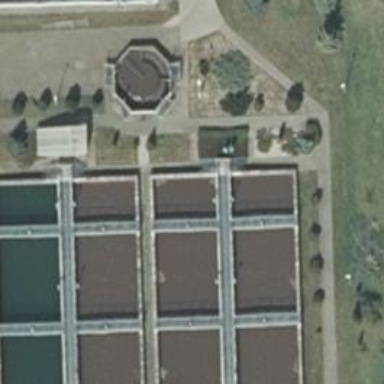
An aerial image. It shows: Wastewater plant.